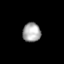
Tissue: skin
Cell type: T cells
Senescence score: 0.7105
Nuclear area (px): 341
Mean DAPI intensity: 167.988